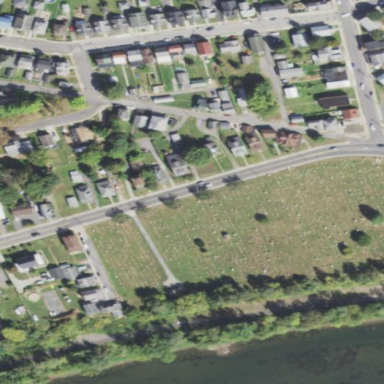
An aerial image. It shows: Cemetery.